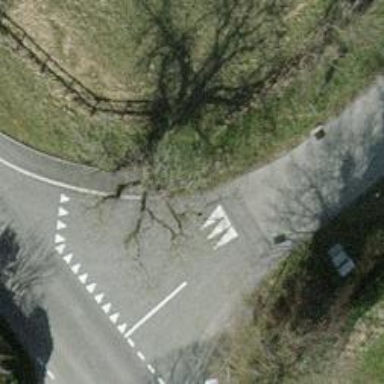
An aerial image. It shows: Traffic calming hump on the road.